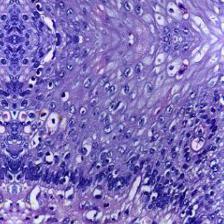
Diagnosis: Normal